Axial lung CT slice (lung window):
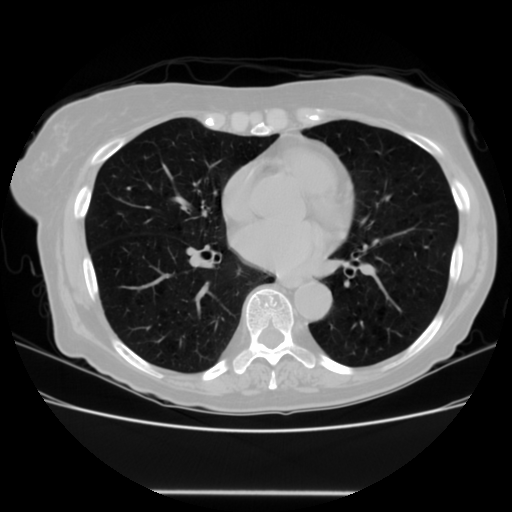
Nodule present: no